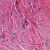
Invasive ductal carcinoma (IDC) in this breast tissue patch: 0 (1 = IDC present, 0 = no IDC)